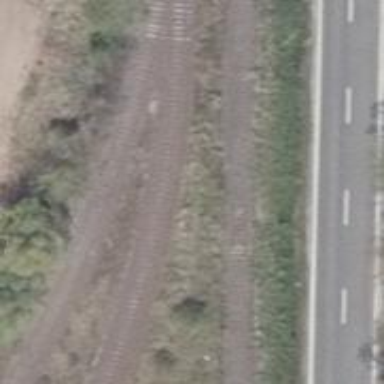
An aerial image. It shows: Abandoned railway.